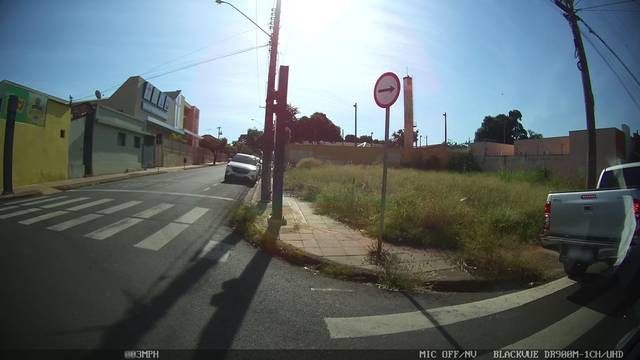
Region: Brazil
Coordinates: -20.801, -49.384